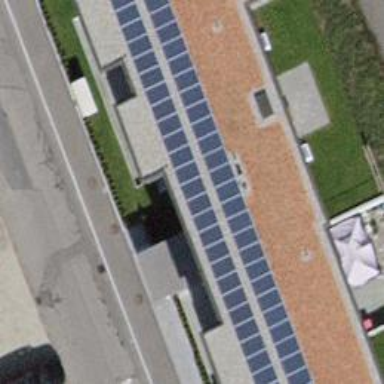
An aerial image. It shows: Small solar photovoltaic panel generator on the roof of building.